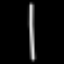
Label: line